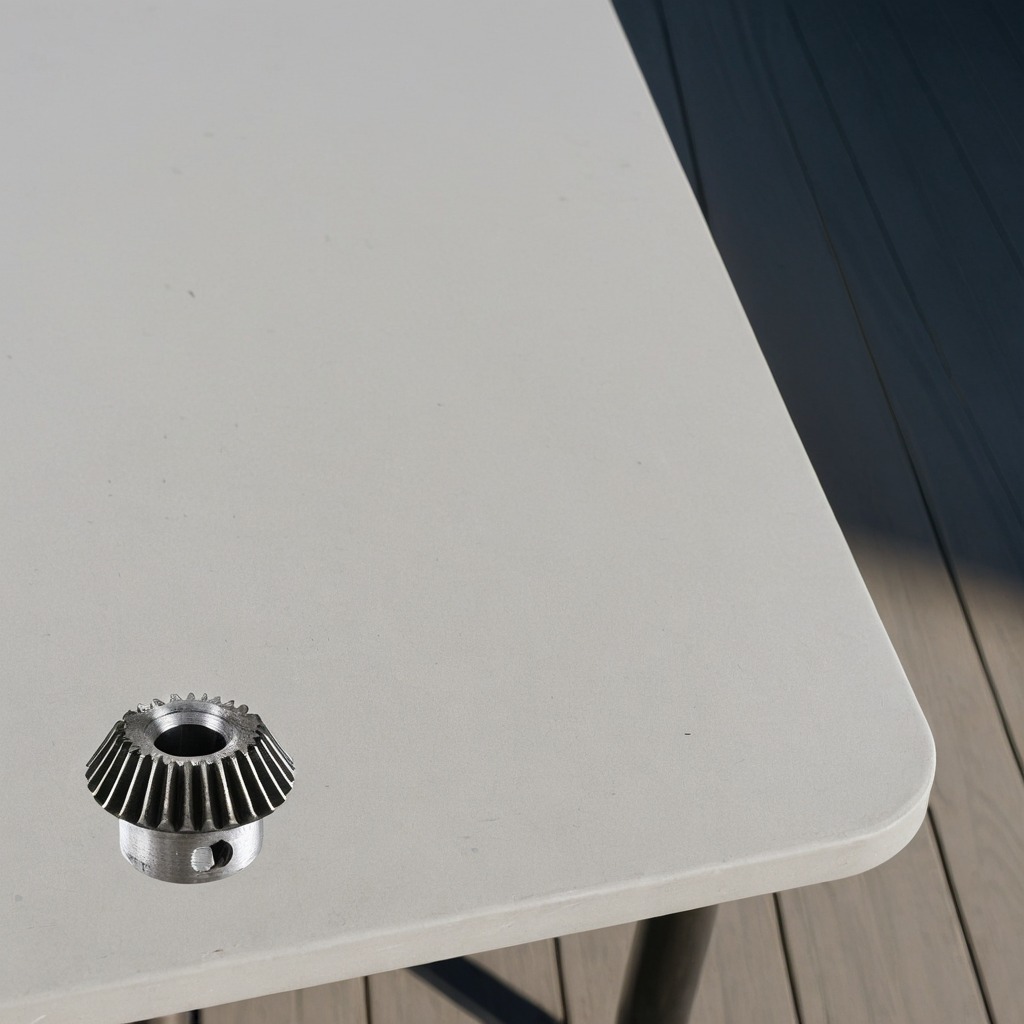
A steel gear with teeth is lying on the table.